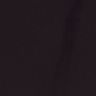
Metastatic tissue present: no